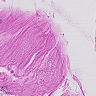
Metastatic tissue present: no